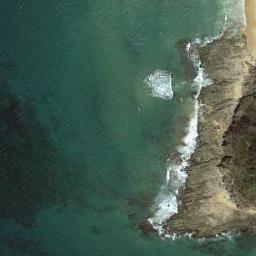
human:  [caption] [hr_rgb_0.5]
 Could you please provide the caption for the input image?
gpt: The type of beach is rocky coast and the beach has a headland .

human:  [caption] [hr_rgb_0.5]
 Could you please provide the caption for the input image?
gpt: Waves of deep blue seawater beat the rocks and trees on the bank .

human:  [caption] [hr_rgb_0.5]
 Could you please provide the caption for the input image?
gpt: There are green Spaces beside the beach .

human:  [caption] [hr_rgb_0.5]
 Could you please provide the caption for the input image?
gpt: Sea water and rugged coasts and green spaces .

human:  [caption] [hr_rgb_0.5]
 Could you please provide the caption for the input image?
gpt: The sea is calm beside the beach .